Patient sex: F
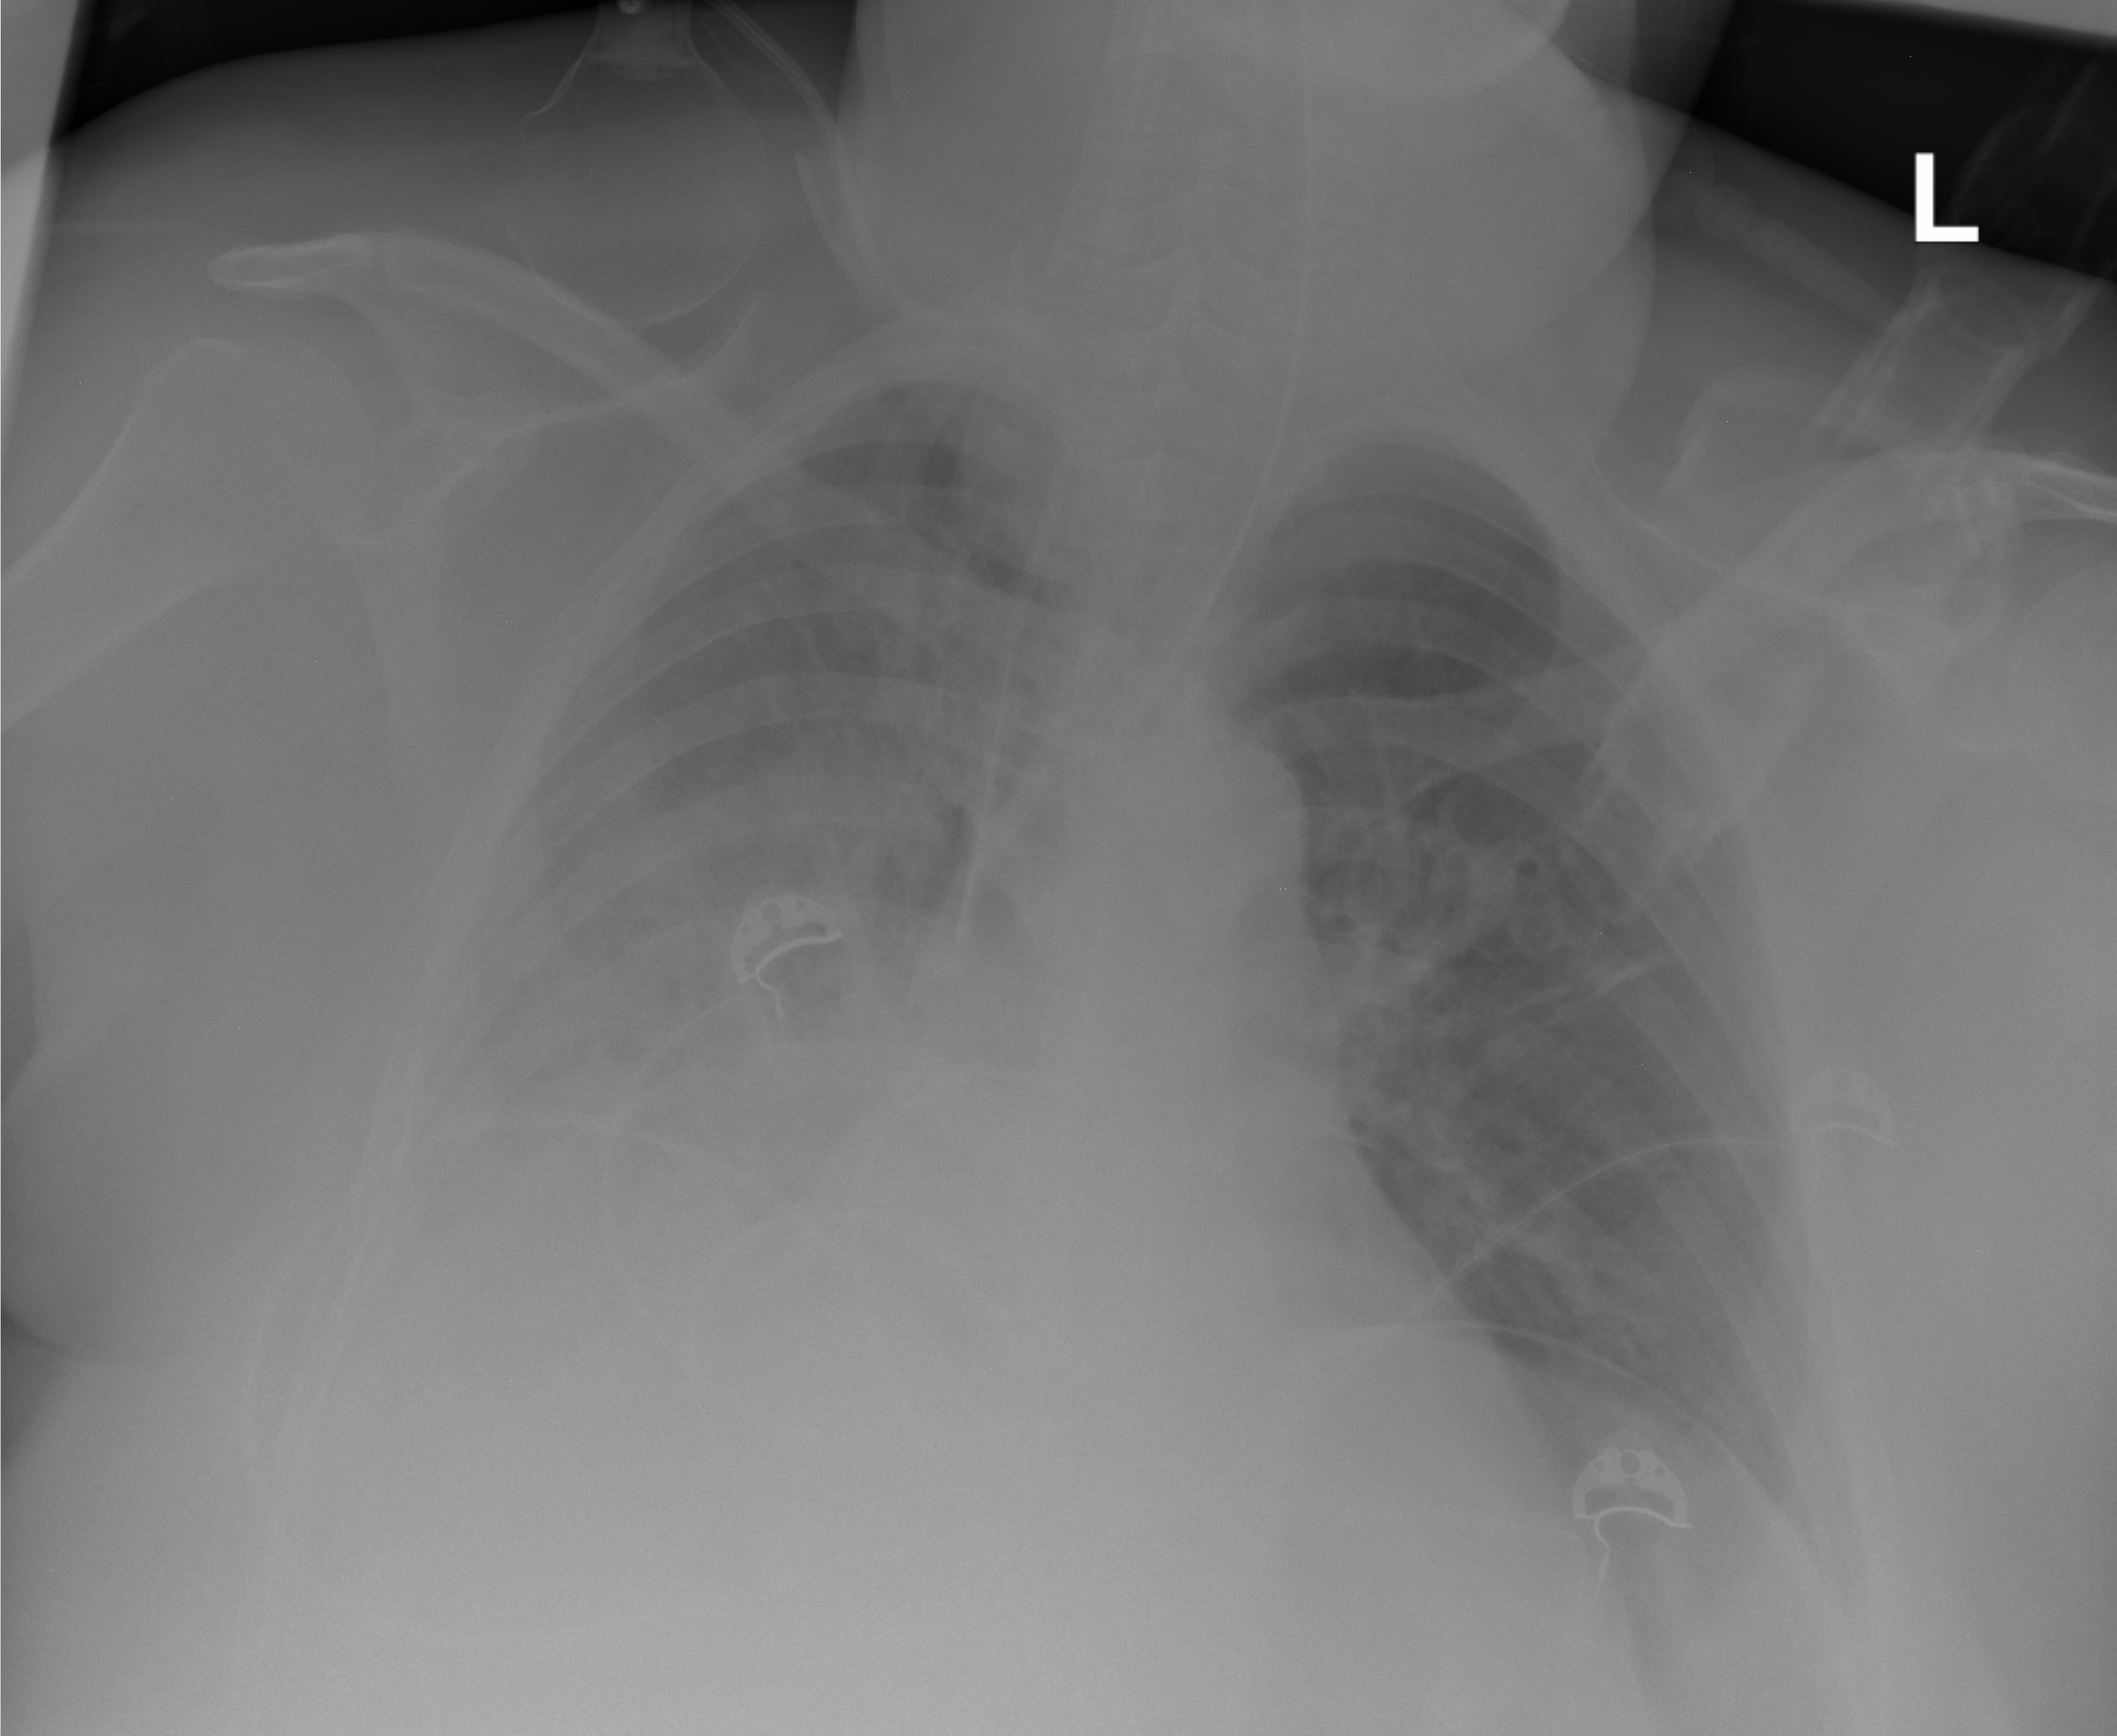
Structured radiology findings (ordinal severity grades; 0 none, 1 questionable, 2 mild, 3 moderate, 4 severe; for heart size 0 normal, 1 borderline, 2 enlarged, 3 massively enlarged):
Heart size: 2
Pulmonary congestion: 2
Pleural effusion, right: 2
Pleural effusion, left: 1
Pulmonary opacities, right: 2
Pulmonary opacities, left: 1
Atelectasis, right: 0
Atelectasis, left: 0